Field crop: maize
Growth stage: 2
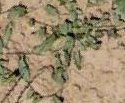
Species: convolvulus